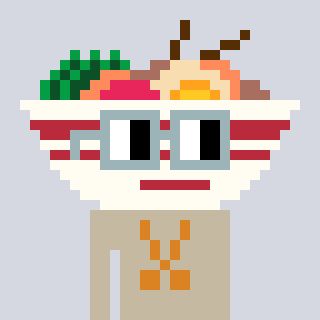
a pixel art character with square dark gray glasses, a noodles-shaped head and a bege-colored body on a cool background